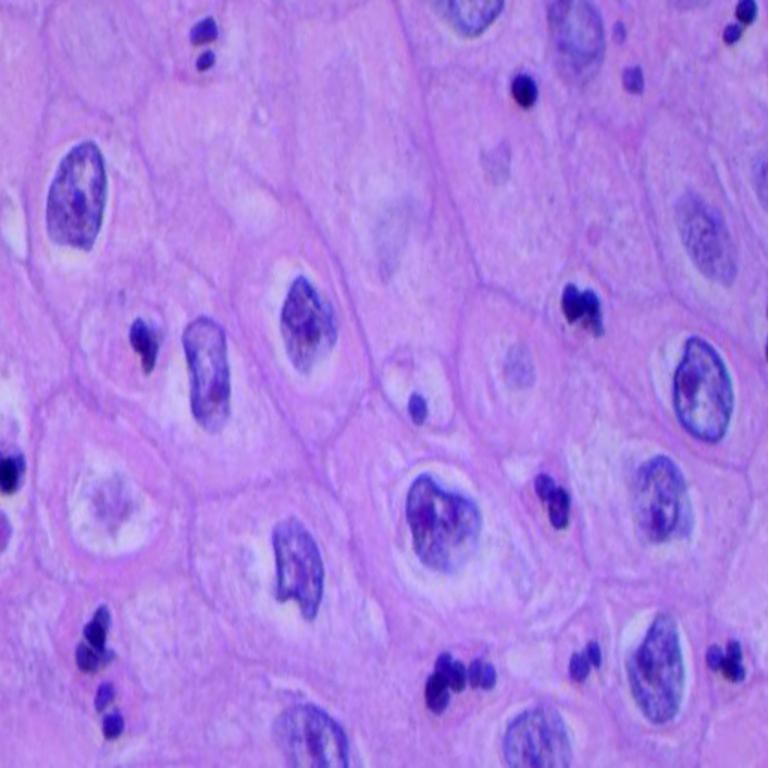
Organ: lung
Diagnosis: squamous carcinomas